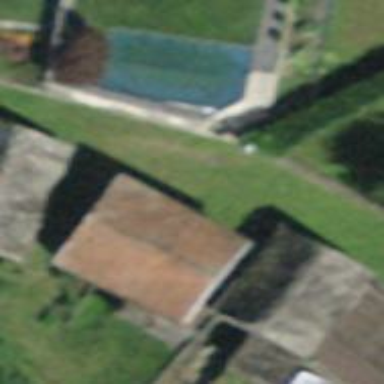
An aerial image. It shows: Cabin.